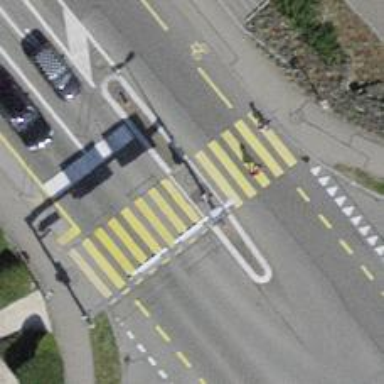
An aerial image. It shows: Road crossing with traffic signals.